Field crop: maize
Growth stage: 2
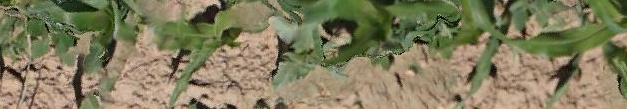
Species: maize